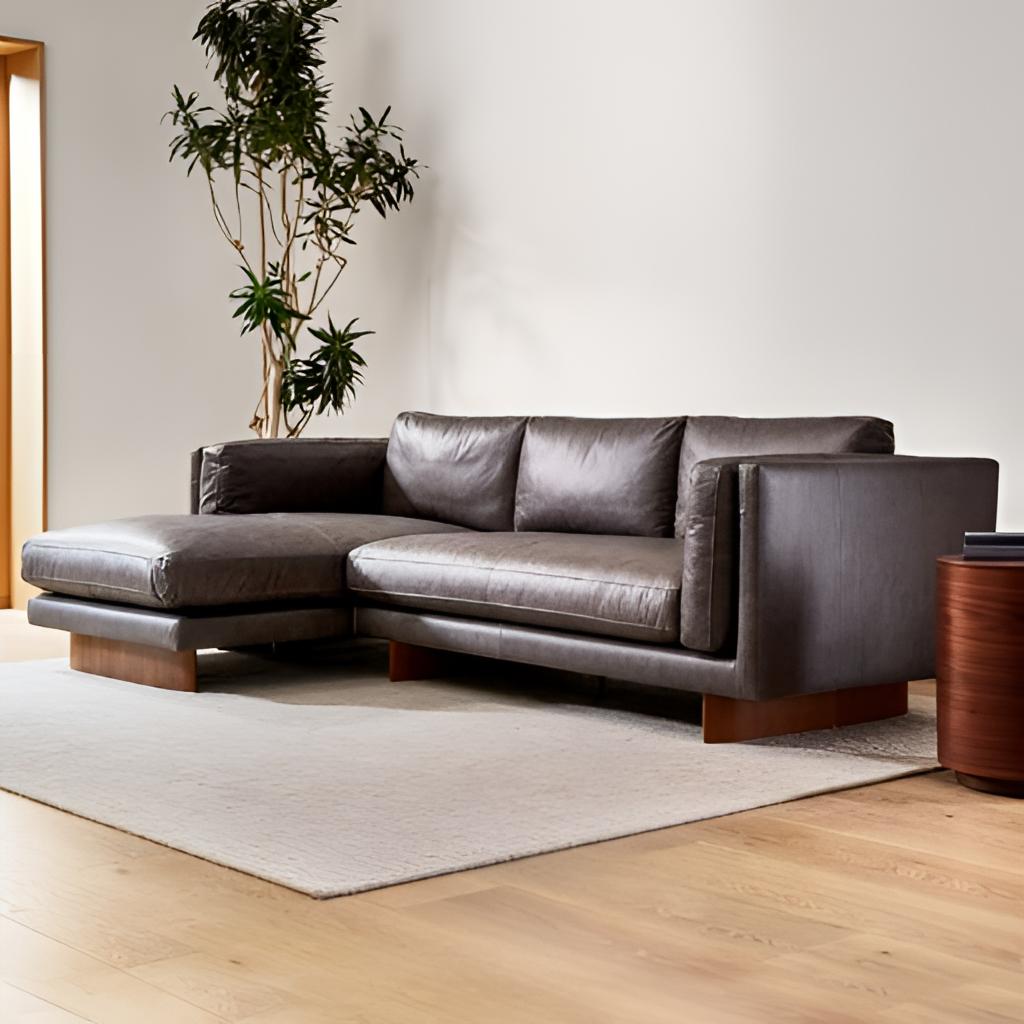
living room, dark gray leather sectional sofa, paint wallpaper, with solid pattern, contemporary, wood flooring, with plank pattern